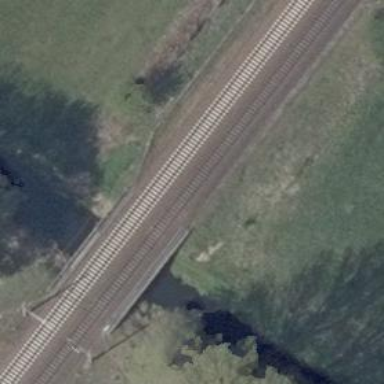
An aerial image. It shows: Bridge over electrified railway with contact line.